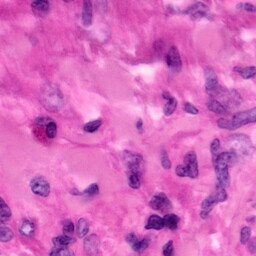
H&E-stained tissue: Pancreatic